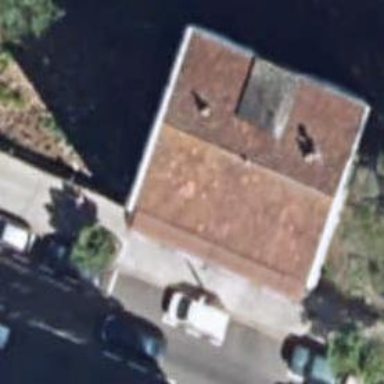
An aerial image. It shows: Car repair shop.